Aerial crown-view tile of a tropical tree (Barro Colorado Island, Panama), acquired 20250512:
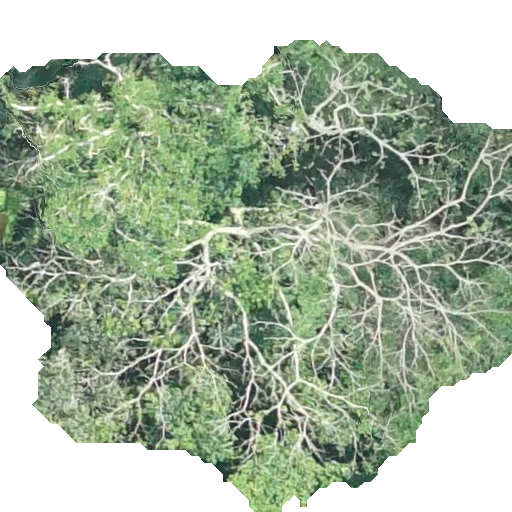
Species: Trattinnickia aspera
GBIF accepted scientific name: Trattinnickia aspera
Crown area: 274.345 m²